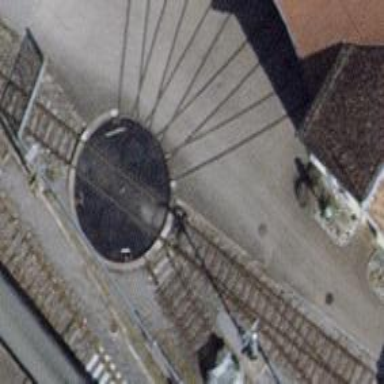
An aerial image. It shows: Railway bridge over single track yard.